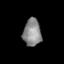
Tissue: prostate
Cell type: Myeloid cells
Senescence score: 0.3168
Nuclear area (px): 474
Mean DAPI intensity: 139.158